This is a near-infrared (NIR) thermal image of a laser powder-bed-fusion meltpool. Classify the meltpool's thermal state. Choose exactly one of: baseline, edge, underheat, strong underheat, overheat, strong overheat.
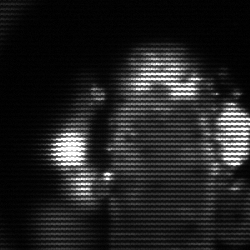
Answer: strong underheat